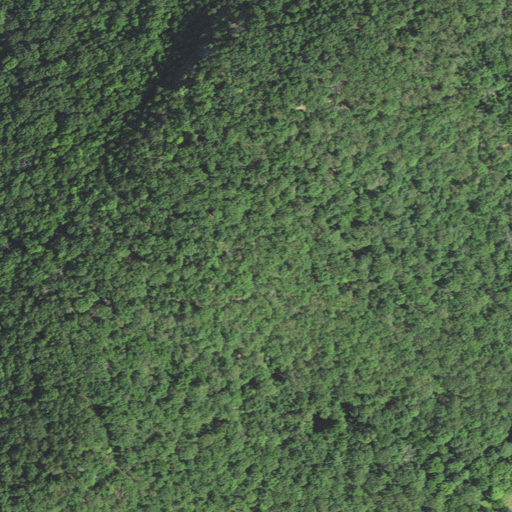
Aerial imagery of mountain in West Virginia named Germany Knob containing deciduous forest and mixed forest